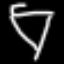
Label: diamond